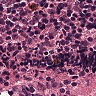
Metastatic tissue present: no